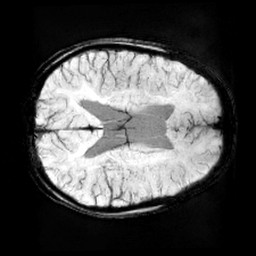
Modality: minIP
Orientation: axial
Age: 11
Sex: female
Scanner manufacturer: siemens
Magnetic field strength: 3 T
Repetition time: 0.027 s
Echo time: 0.02 s